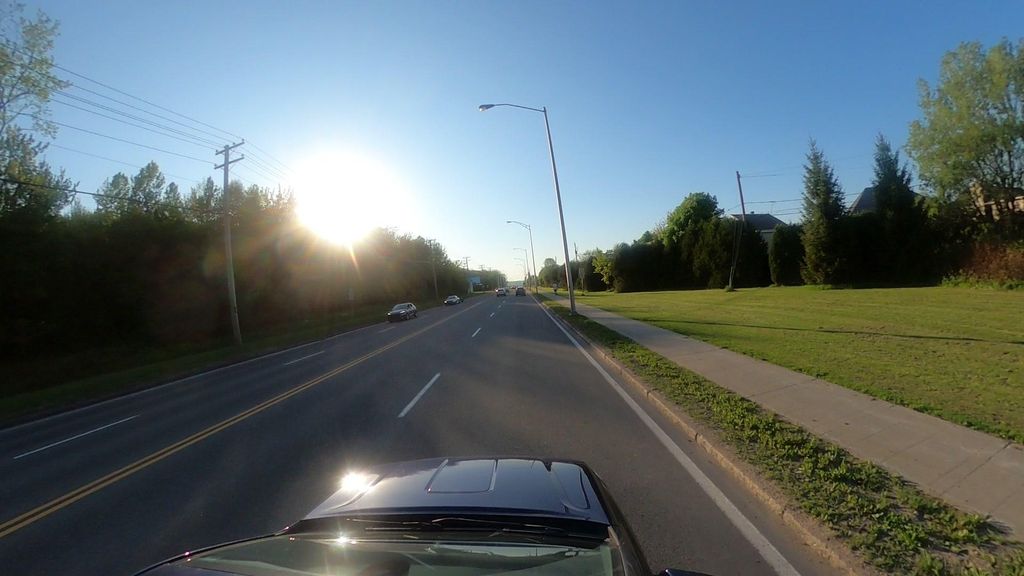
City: quebec_city